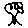
Label: tree